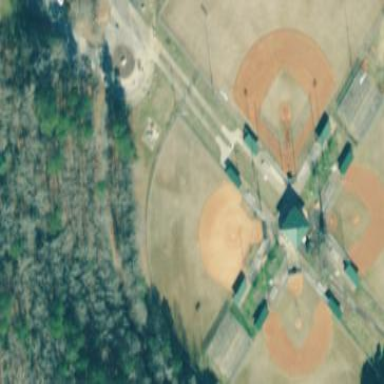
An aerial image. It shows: Baseball pitch for leisure land.